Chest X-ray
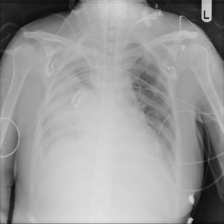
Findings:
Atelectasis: negative
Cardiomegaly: negative
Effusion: negative
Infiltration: negative
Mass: positive
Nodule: negative
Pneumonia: negative
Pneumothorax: negative
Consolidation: positive
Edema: negative
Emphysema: negative
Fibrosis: negative
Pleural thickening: negative
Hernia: negative